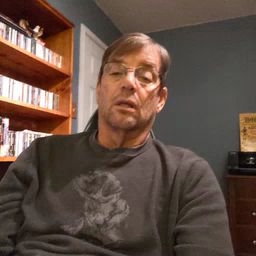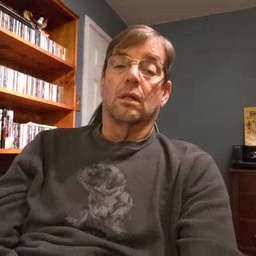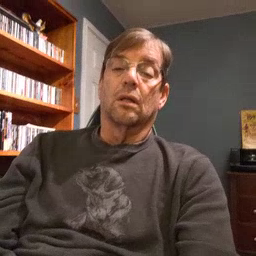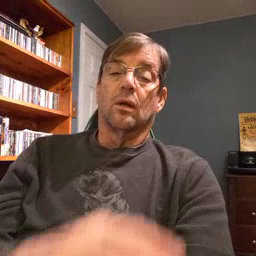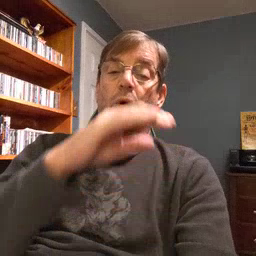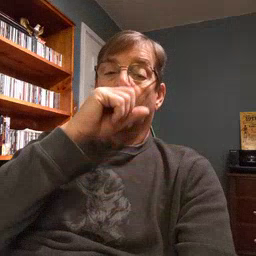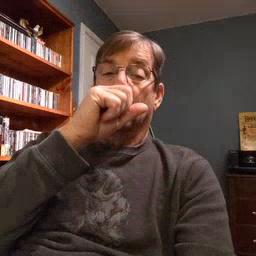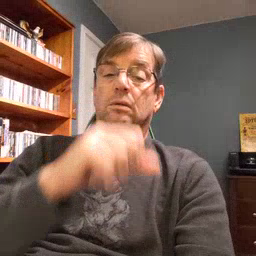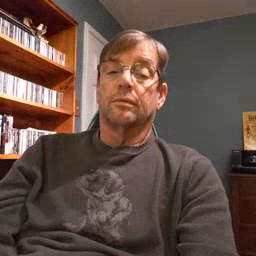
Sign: orange